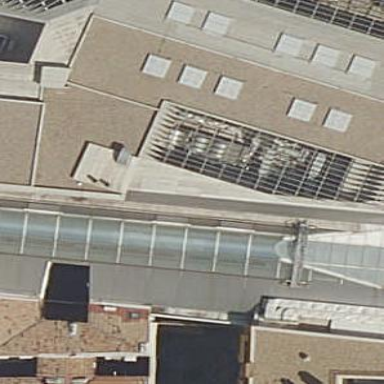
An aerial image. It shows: Part of building.